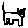
Label: cat